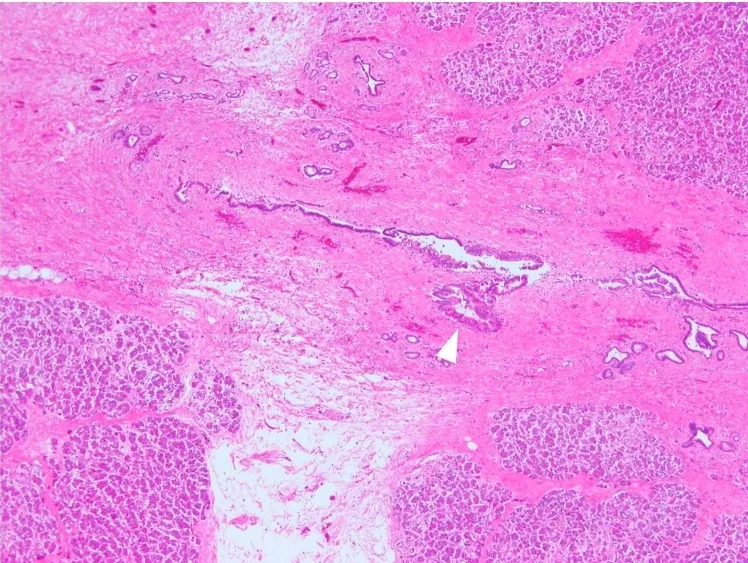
Histopathological findings of surgical specimen showing scattered foci of grade IB pancreatic intraepithelial neoplasia (hematoxylin-eosin staining, x100) (a white arrow).
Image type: pathology (h&e)